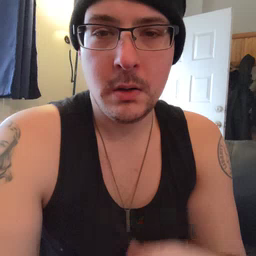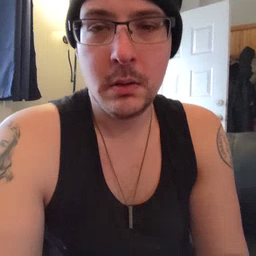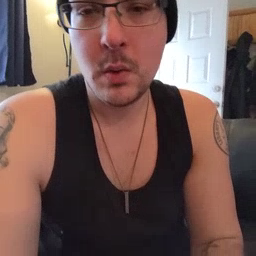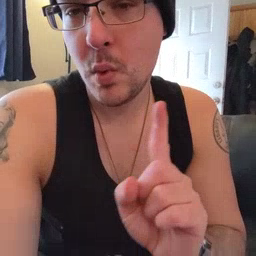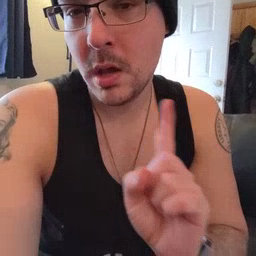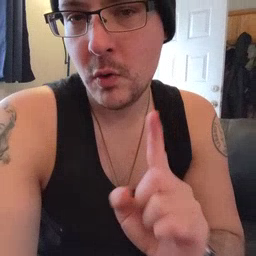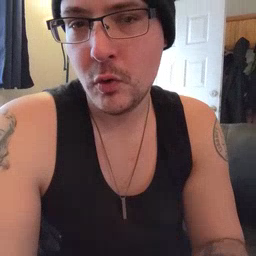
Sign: where